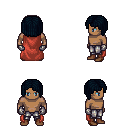
a pixel art fantasy rpg character, male body template, human, dark skin, maroon cape, metal pants, raven pageboy hairstyle, metal gloves, brown shoes, four views (front, back, left, right), 2x2 character sprite sheet, small pixel art, hard edges, no anti-aliasing